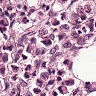
Metastatic tissue present: yes